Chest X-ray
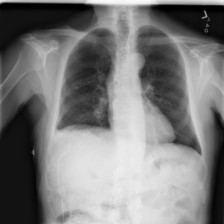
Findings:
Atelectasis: negative
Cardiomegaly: negative
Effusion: negative
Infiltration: negative
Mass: negative
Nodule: negative
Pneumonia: negative
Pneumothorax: negative
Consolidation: negative
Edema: negative
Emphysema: negative
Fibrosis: negative
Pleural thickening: negative
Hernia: negative